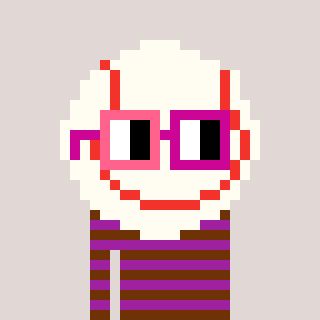
a pixel art character with square pink and red glasses, a baseball ball-shaped head and a magenta-colored body on a warm background